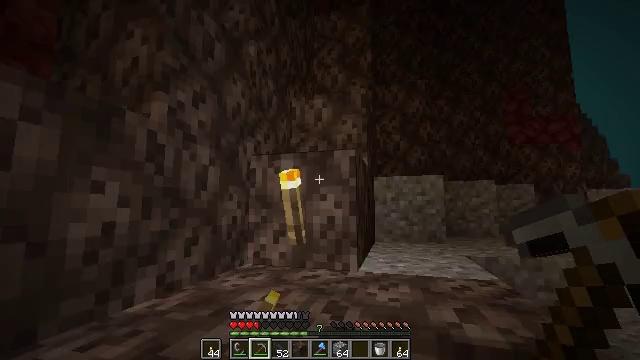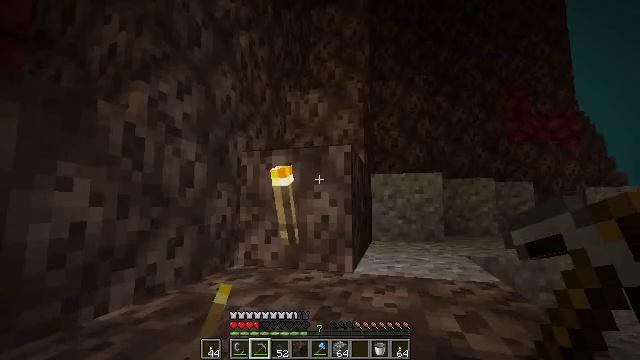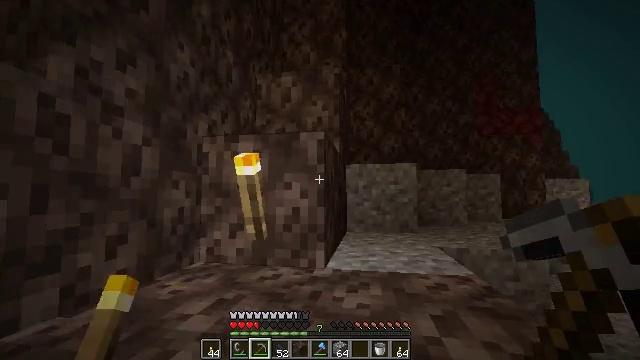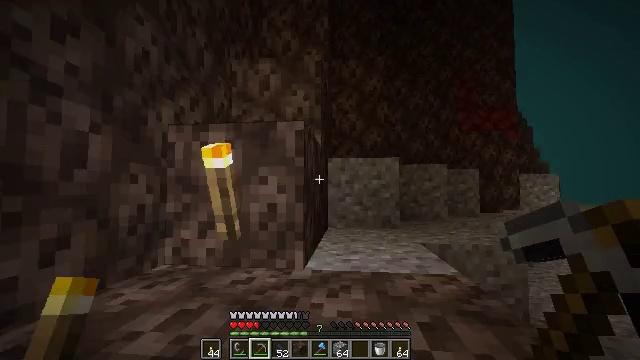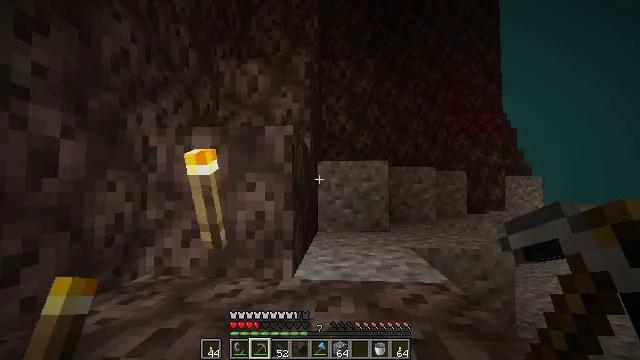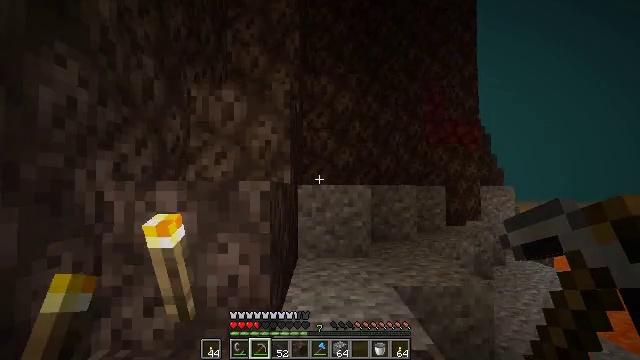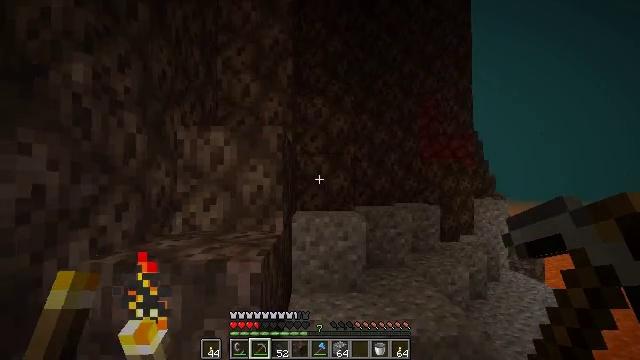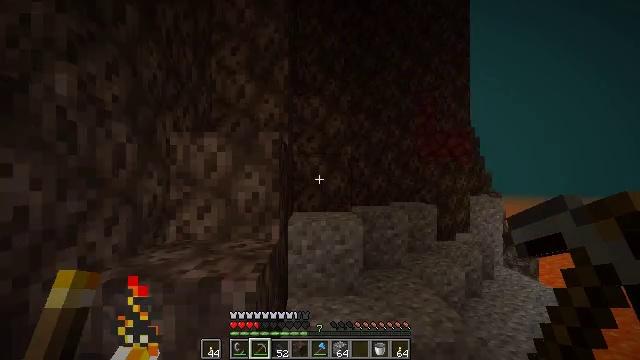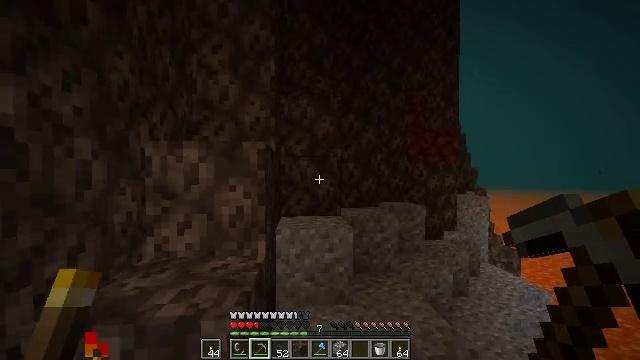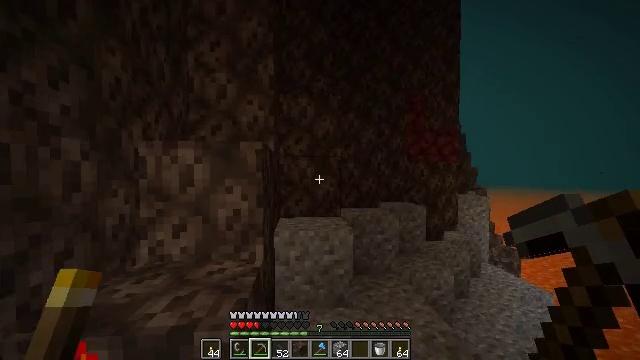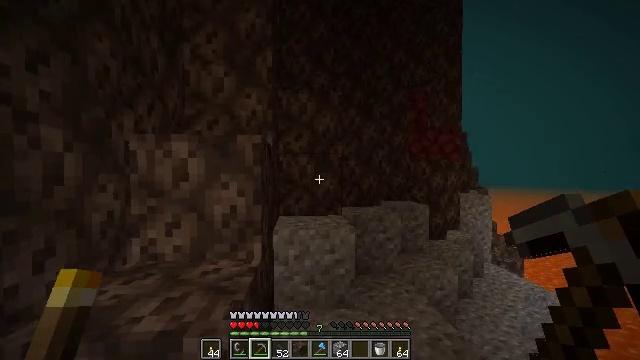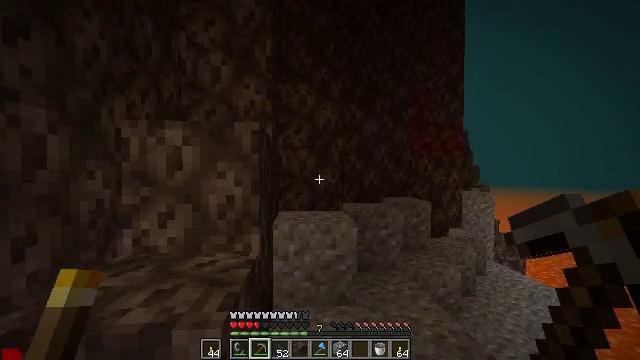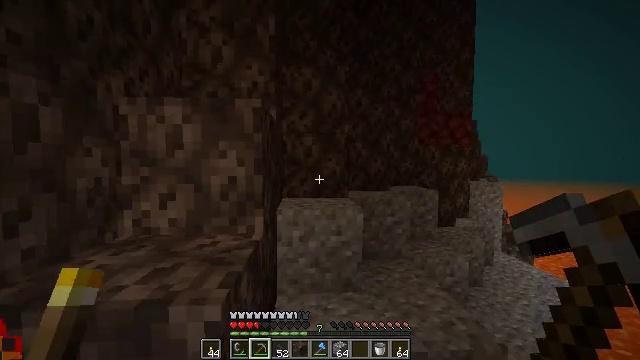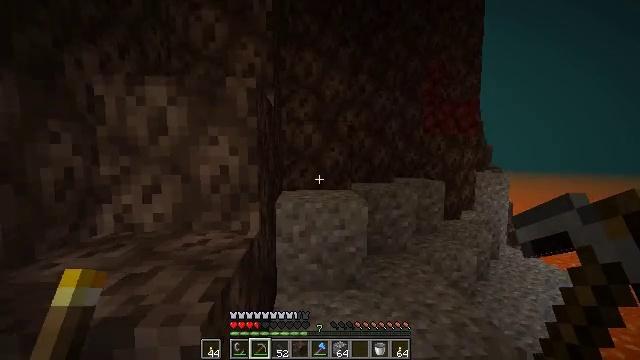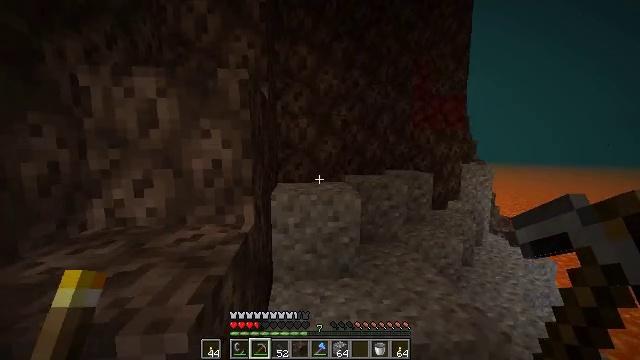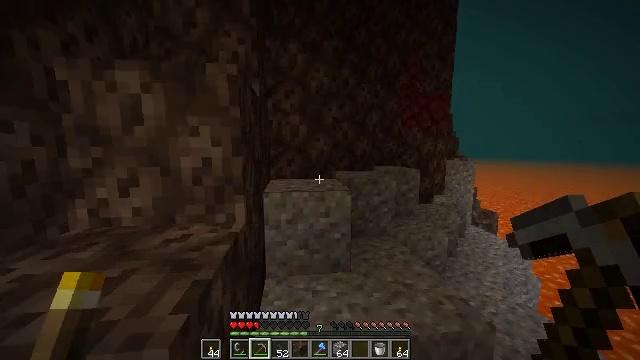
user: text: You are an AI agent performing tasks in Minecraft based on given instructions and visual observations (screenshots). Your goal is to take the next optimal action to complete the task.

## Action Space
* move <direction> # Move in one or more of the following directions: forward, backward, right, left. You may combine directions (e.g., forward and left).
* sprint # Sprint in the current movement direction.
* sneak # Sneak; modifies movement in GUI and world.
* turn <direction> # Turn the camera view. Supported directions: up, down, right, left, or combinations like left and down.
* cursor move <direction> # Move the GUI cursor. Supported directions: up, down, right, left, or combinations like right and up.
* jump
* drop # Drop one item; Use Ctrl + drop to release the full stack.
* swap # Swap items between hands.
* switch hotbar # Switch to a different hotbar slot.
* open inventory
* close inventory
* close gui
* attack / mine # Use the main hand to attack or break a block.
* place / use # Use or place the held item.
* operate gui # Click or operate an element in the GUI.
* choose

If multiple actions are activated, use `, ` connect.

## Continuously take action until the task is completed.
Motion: motion action
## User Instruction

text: Mine the soul sand in the Nether.
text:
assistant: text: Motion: move forward
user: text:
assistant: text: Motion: move forward, turn right and down
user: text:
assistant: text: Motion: move forward, turn right and down
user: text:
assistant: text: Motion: move forward, turn right, jump
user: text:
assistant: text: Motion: move forward, turn right, jump
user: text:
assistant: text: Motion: move forward, turn right, jump
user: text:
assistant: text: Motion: move forward, turn down, jump
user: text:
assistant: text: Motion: move forward, turn right and down, jump
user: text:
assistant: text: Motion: move forward, jump
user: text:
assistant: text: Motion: move forward, jump
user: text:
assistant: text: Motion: move forward, jump
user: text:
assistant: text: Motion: move forward, turn left and down
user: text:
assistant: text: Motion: move forward, sprint, turn down
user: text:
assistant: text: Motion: move forward, sprint, turn right and down
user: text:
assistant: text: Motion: move forward, sprint, turn right and down
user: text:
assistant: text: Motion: move forward, sprint, turn right and down
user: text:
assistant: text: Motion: move forward, sprint, turn right
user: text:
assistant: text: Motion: move forward, sprint
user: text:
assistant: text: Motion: move forward and move right, sprint, turn down
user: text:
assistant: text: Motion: move forward and move right, sprint, turn down
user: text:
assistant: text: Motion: move forward and move right, turn right and down
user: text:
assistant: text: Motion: move forward and move right, turn right and down
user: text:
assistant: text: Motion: move forward and move right
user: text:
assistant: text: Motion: move forward
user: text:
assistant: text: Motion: move forward
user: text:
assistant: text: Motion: move forward
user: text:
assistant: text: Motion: move forward
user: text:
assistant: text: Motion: move forward
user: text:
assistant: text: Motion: move forward
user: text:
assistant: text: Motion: move forward